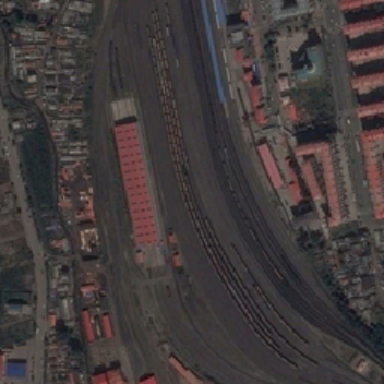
There are many houses with red roofs near the railway station .